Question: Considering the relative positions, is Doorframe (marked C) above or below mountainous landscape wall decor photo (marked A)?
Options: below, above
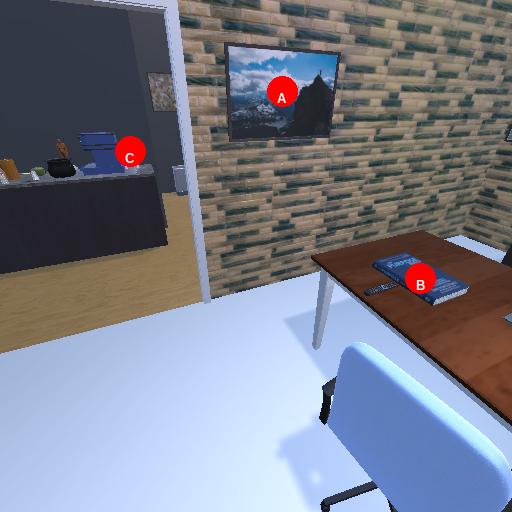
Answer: below